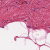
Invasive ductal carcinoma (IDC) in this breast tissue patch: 0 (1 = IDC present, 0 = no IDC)